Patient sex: M
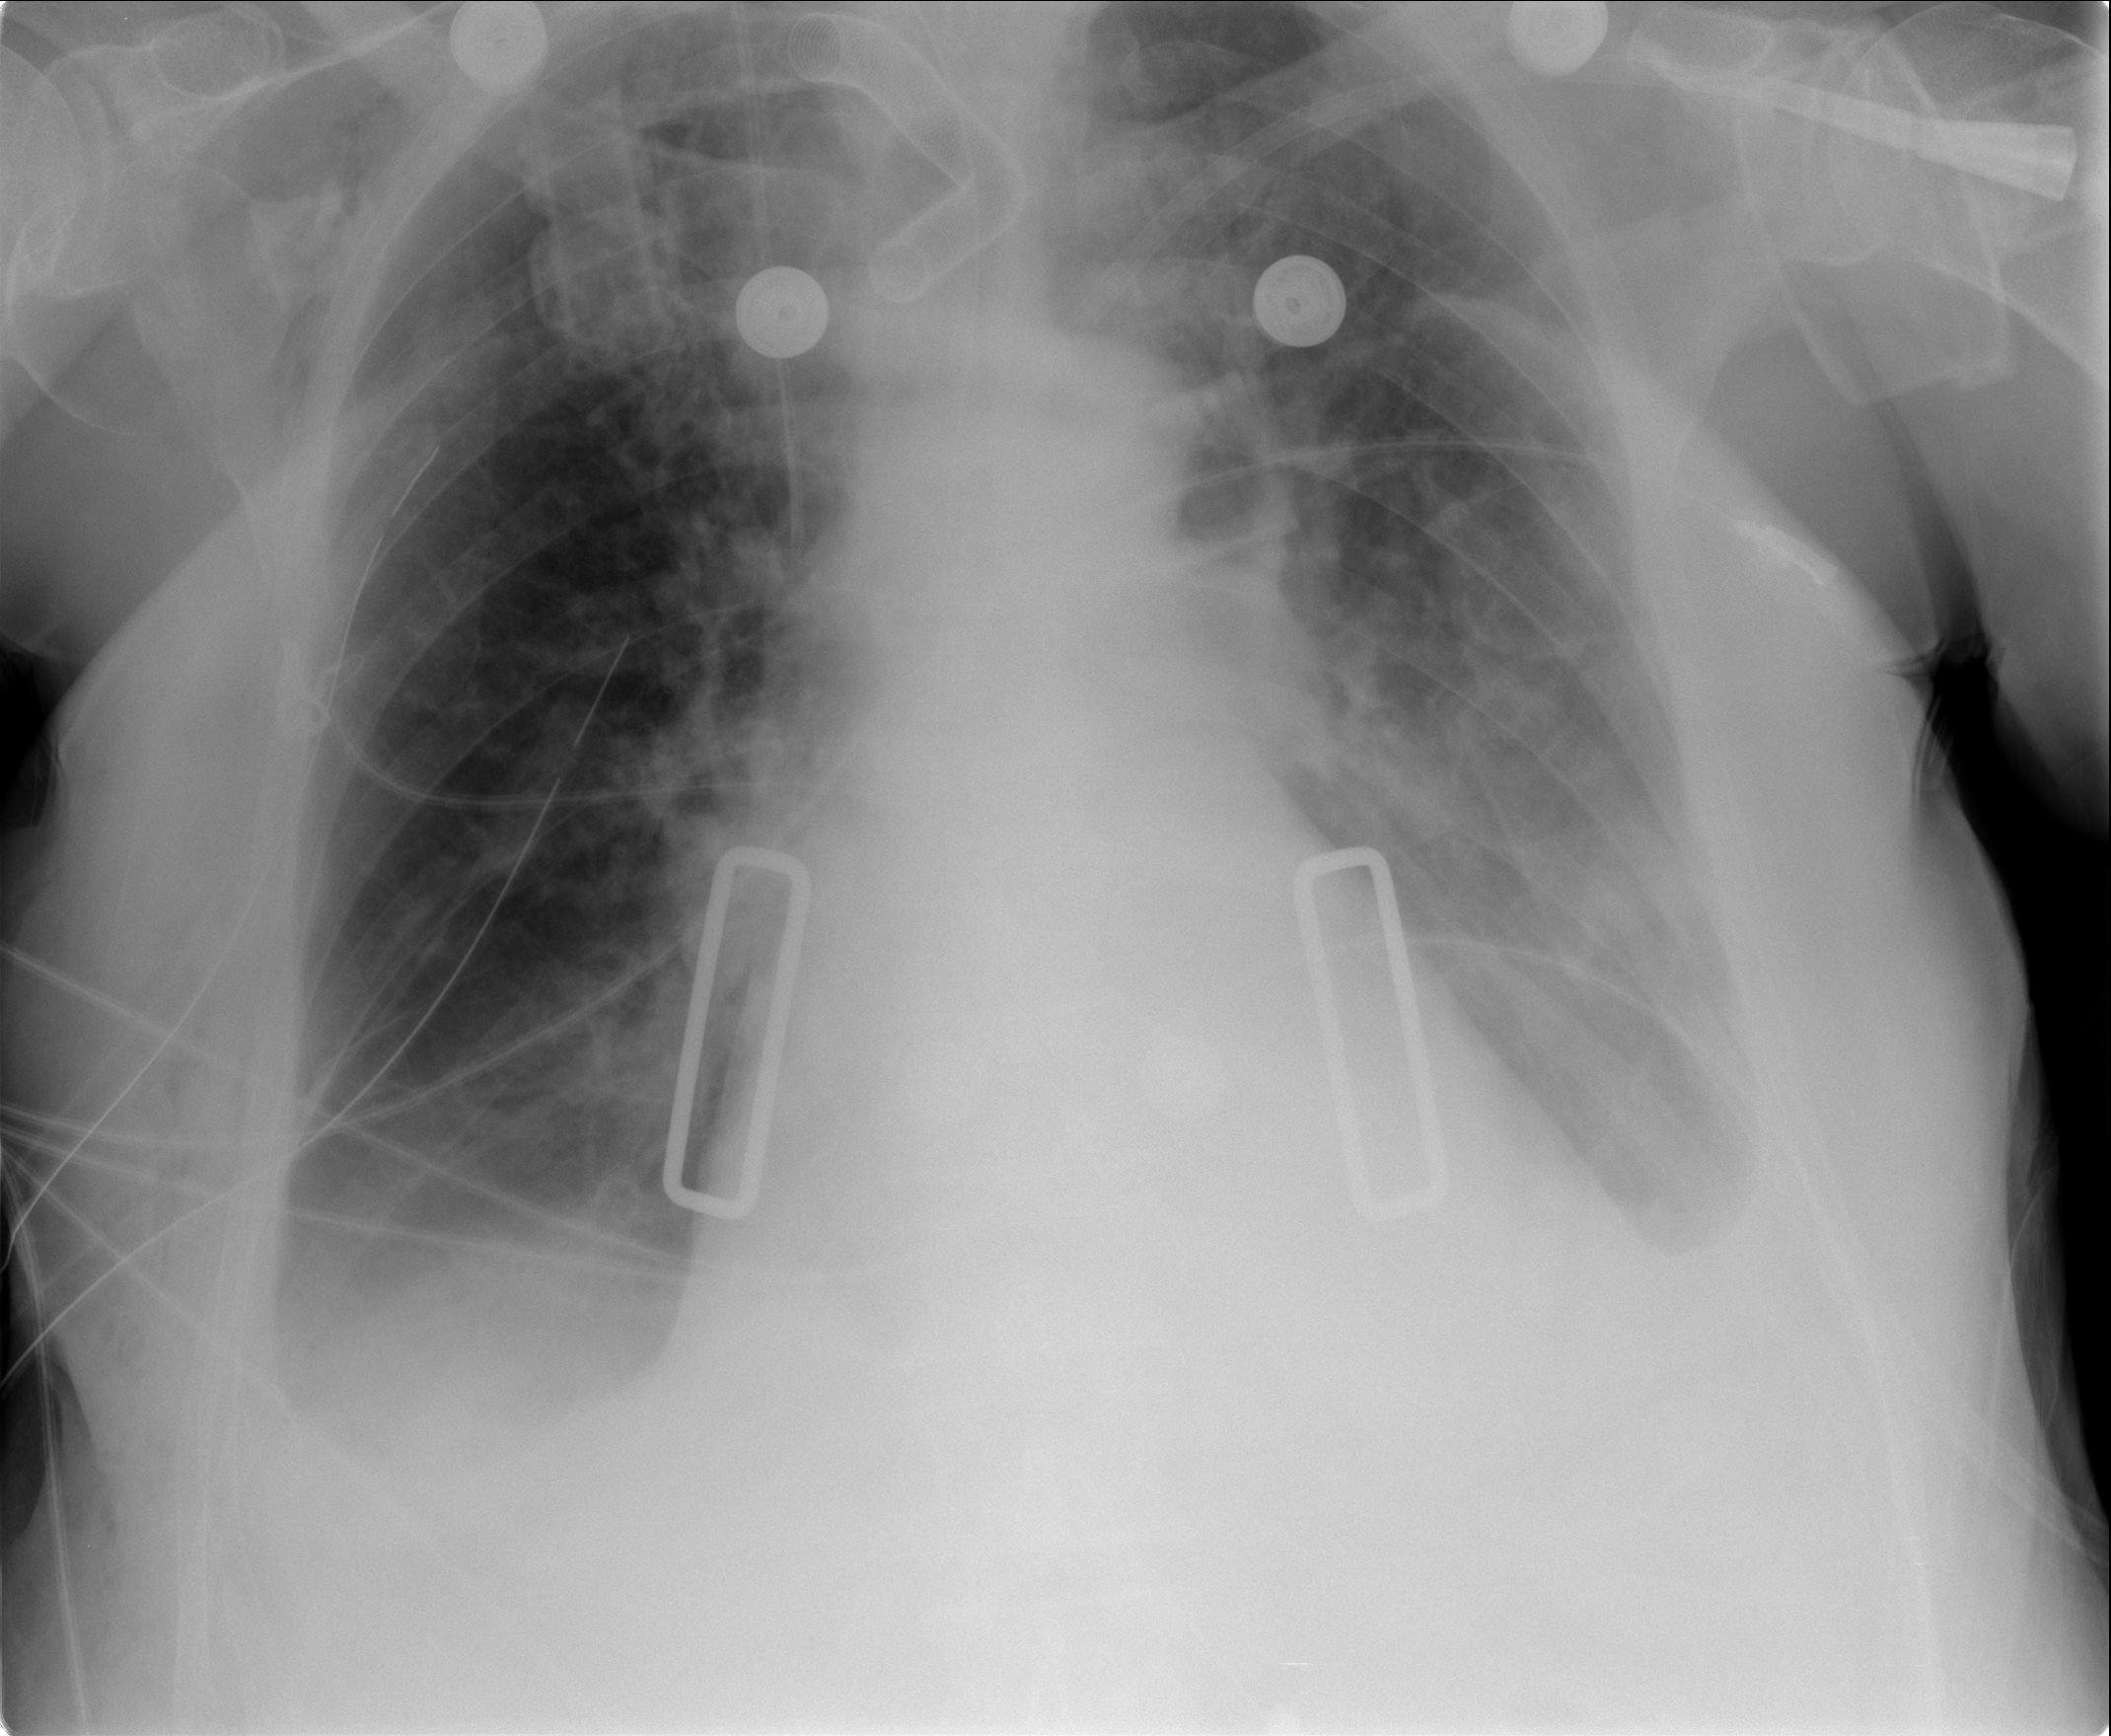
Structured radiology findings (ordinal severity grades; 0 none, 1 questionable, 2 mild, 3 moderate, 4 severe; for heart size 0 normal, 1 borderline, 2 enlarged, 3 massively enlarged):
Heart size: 2
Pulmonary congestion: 2
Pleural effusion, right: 2
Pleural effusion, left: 2
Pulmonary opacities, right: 1
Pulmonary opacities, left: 2
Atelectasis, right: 2
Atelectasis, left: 2